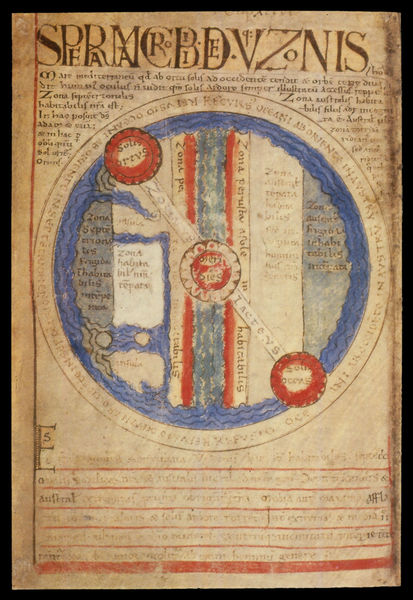
Titel: Liber Floridus
Künstler: Lambert von St. Omer
Standort: Herstellungsort: St. Omer (EU - F - Artois)
Institution: Gent, Universitätsbibliothek,
Schlagwörter: blau, wasser, weiß, rot, bild, erde, kanal, kreis, rund, umrandung, schrift, papier, grafik, foto, buch, seite, kreise, buchseite, pergament, karte, mittelalter, plan, handschrift, dokument, latein, kontinent, verzeichnis, buchkunst, kontinet